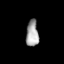
Tissue: lung
Cell type: Others
Senescence score: 0.1836
Nuclear area (px): 325
Mean DAPI intensity: 161.551